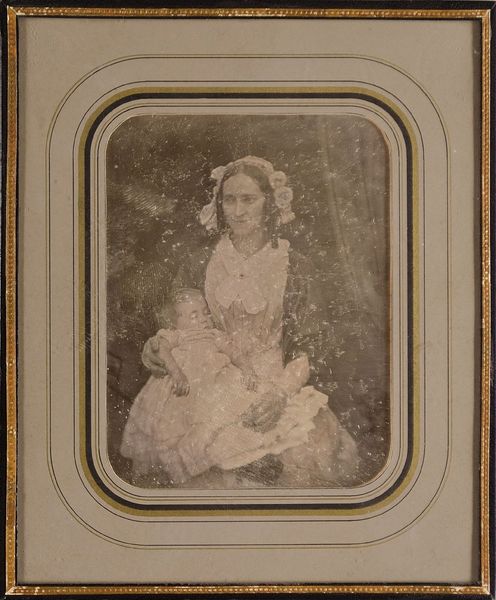
Titel: Frau Kabisch mit ihrem Sohn Gustav (geb. 1849)
Standort: Hamburg
Institution: Museum für Kunst und Gewerbe Hamburg
Schlagwörter: frau, haube, portrait, figur, mutter, kopfbedeckung, baby, foto, fotografie, photographie, doppelbildnis, doppelportrait, photo, sohn, lichtbild, daguerreotypie, bildwerke, angewandte und bildende kunst, hessische systematik, porträt, säugling, porträtfotografie, porträtphotographie, hüftbild, doppelporträt